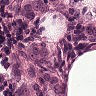
Metastatic tissue present: yes